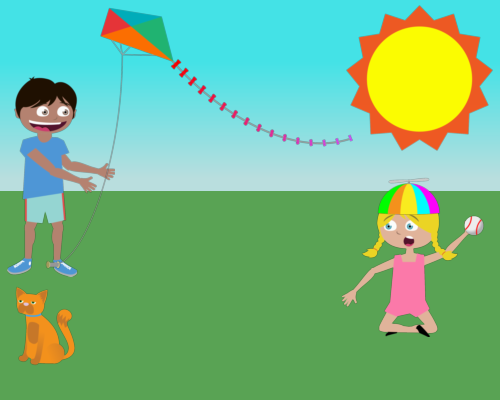
large sun upper right corner below girl sitting cross left shoulder at horizon facing left raised hand has baseball and at right edge large boy on left 1 2 inch from left shirt bottom at horizon facing right smiling hands in front kite in hands cat facing left at his feet i 'll peek move sun off right edge girl under sun in rainbow hat and shocked boy smiling with teeth kite in left hand cat at right foot faces left